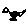
Label: bird